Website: bh-photo
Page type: cart
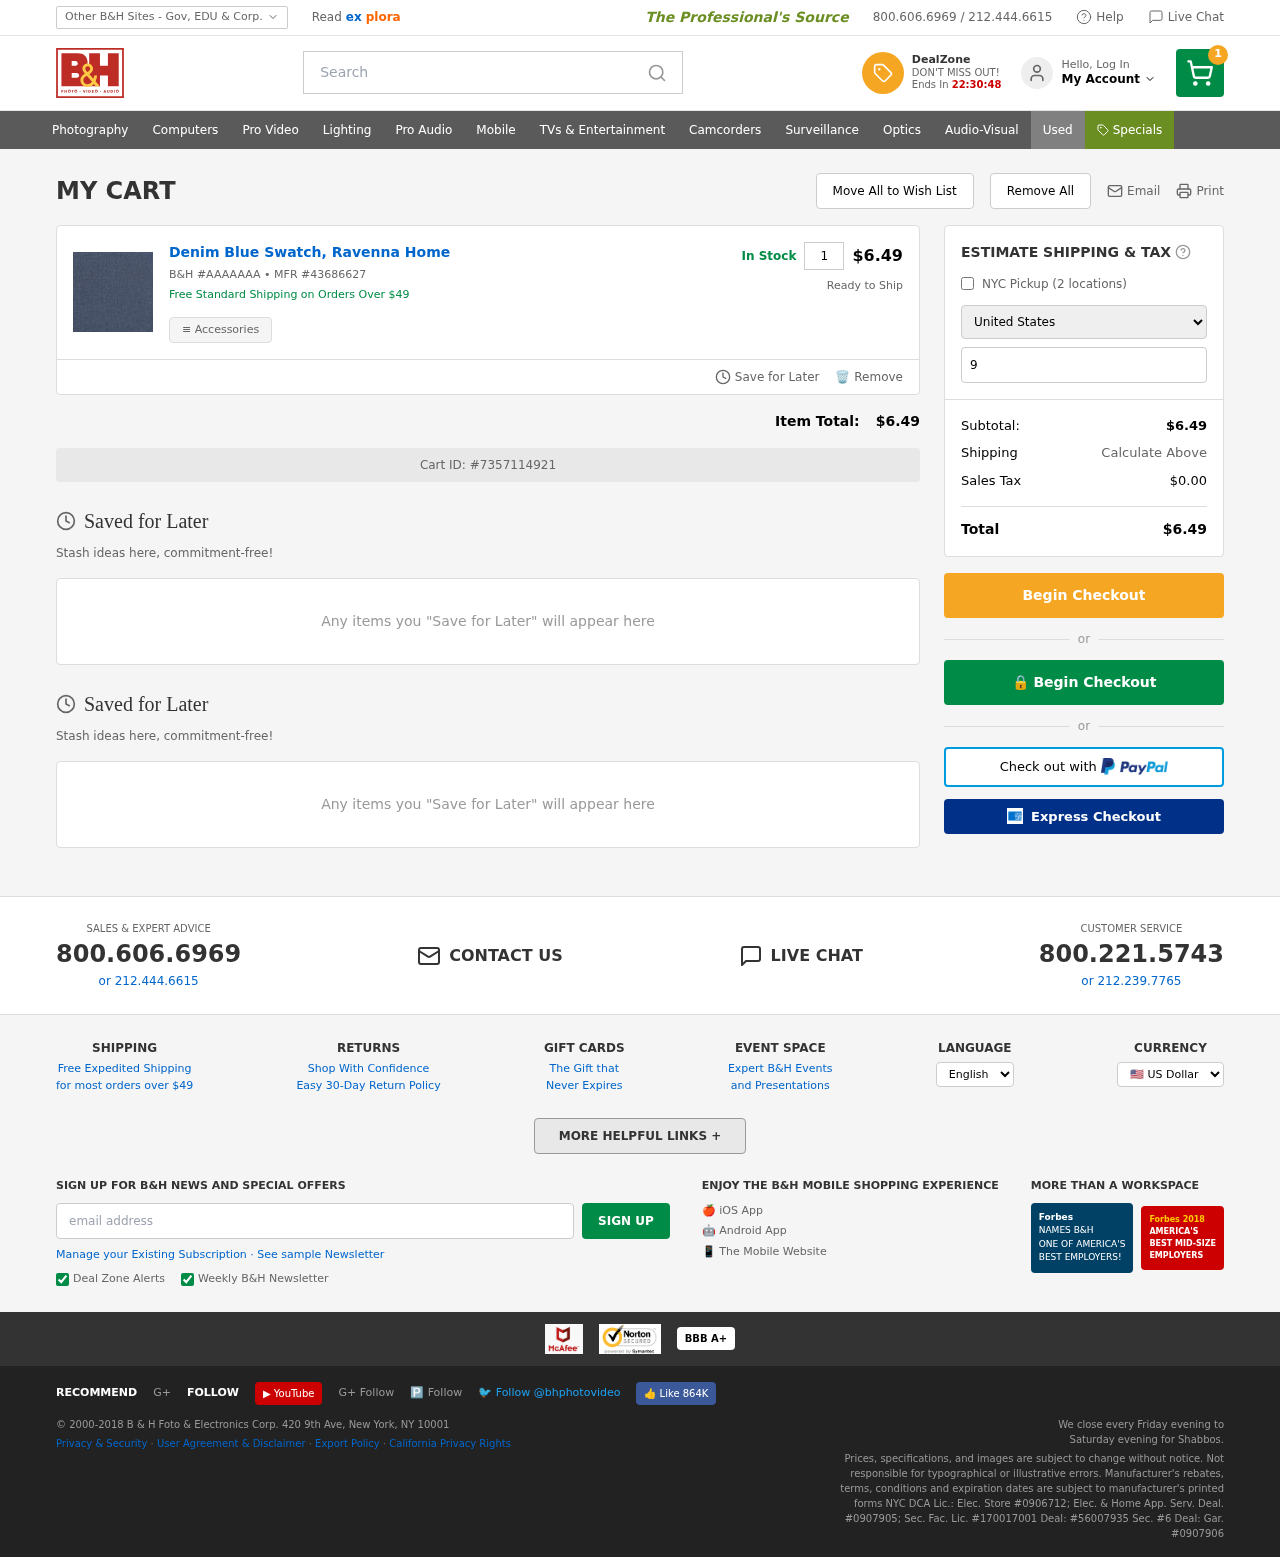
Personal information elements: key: PII_COUNTRY
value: United States
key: PII_EMAIL
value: peterlowery@gmail.com
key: PII_POSTCODE
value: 98273
Product elements: key: PRODUCT1_NAME
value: Denim Blue Swatch, Ravenna Home
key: PRODUCT1_QUANTITY
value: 1
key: PRODUCT1_SKU
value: AAAAAAA
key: PRODUCT1_MFR
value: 43686627
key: PRODUCT1_SUBTOTAL
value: $6.49
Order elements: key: ORDER_NUM_ITEMS
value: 1
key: ORDER_SUBTOTAL
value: $6.49
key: ORDER_ID
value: #7357114921
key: ORDER_TAX
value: $0.00
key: ORDER_TOTAL
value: $6.49
Search elements: key: HEADER_SEARCH
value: Search